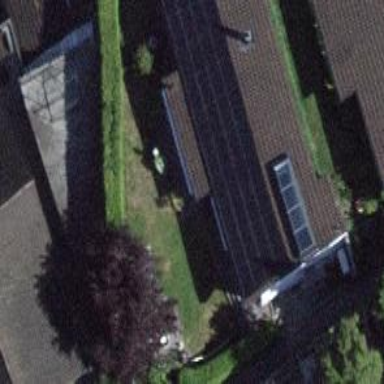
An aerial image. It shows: Solar power generator with photovoltaic panels.